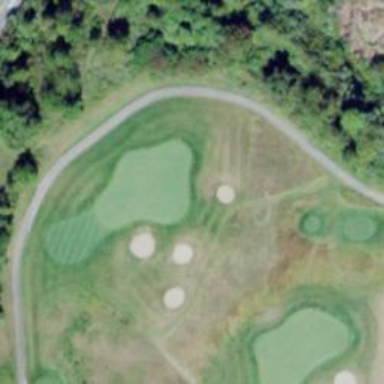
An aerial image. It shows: Golf hole.